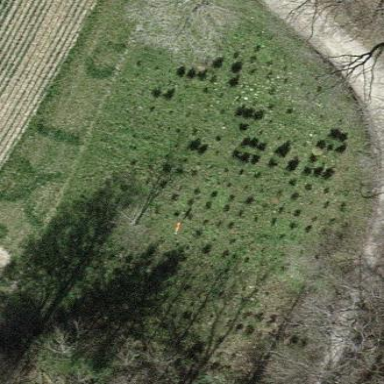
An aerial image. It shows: Plant nursery specializing in Christmas trees.